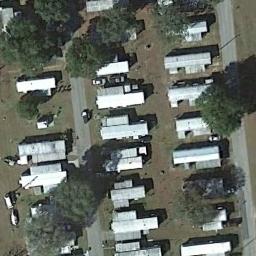
Label: residential